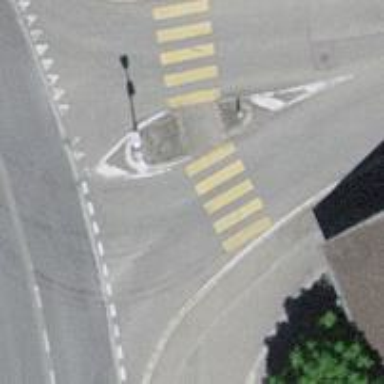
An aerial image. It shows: Uncontrolled zebra crossing on the road.